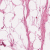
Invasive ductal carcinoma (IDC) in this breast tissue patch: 0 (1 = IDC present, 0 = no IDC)